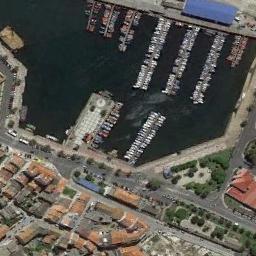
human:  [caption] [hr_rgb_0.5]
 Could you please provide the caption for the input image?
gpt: There are many ships neatly arranged on the sea by the harbor, And there are many buildings on the harbor .

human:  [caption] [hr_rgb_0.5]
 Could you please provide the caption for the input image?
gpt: Many buildings are near the harbor .

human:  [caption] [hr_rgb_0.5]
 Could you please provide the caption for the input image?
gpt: There are many ships in the harbor .

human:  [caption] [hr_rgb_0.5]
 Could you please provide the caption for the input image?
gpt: The harbor with lots of neatly docked boats is next to a dense block .

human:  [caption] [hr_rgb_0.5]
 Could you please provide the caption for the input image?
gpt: There are many orange buildings beside the harbor .